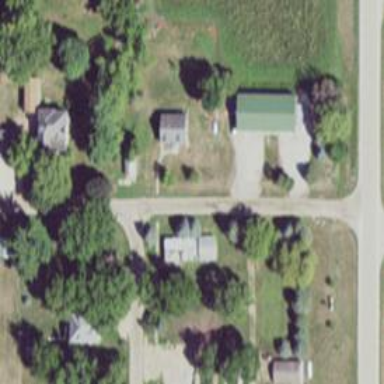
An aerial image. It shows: Driveway.